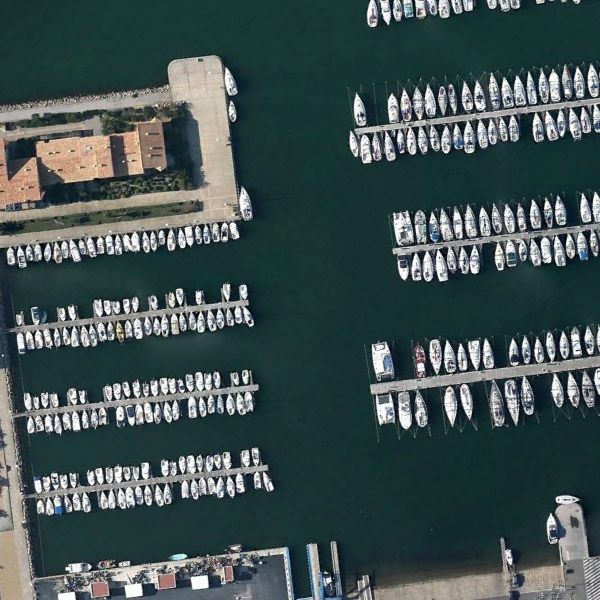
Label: Port